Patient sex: M
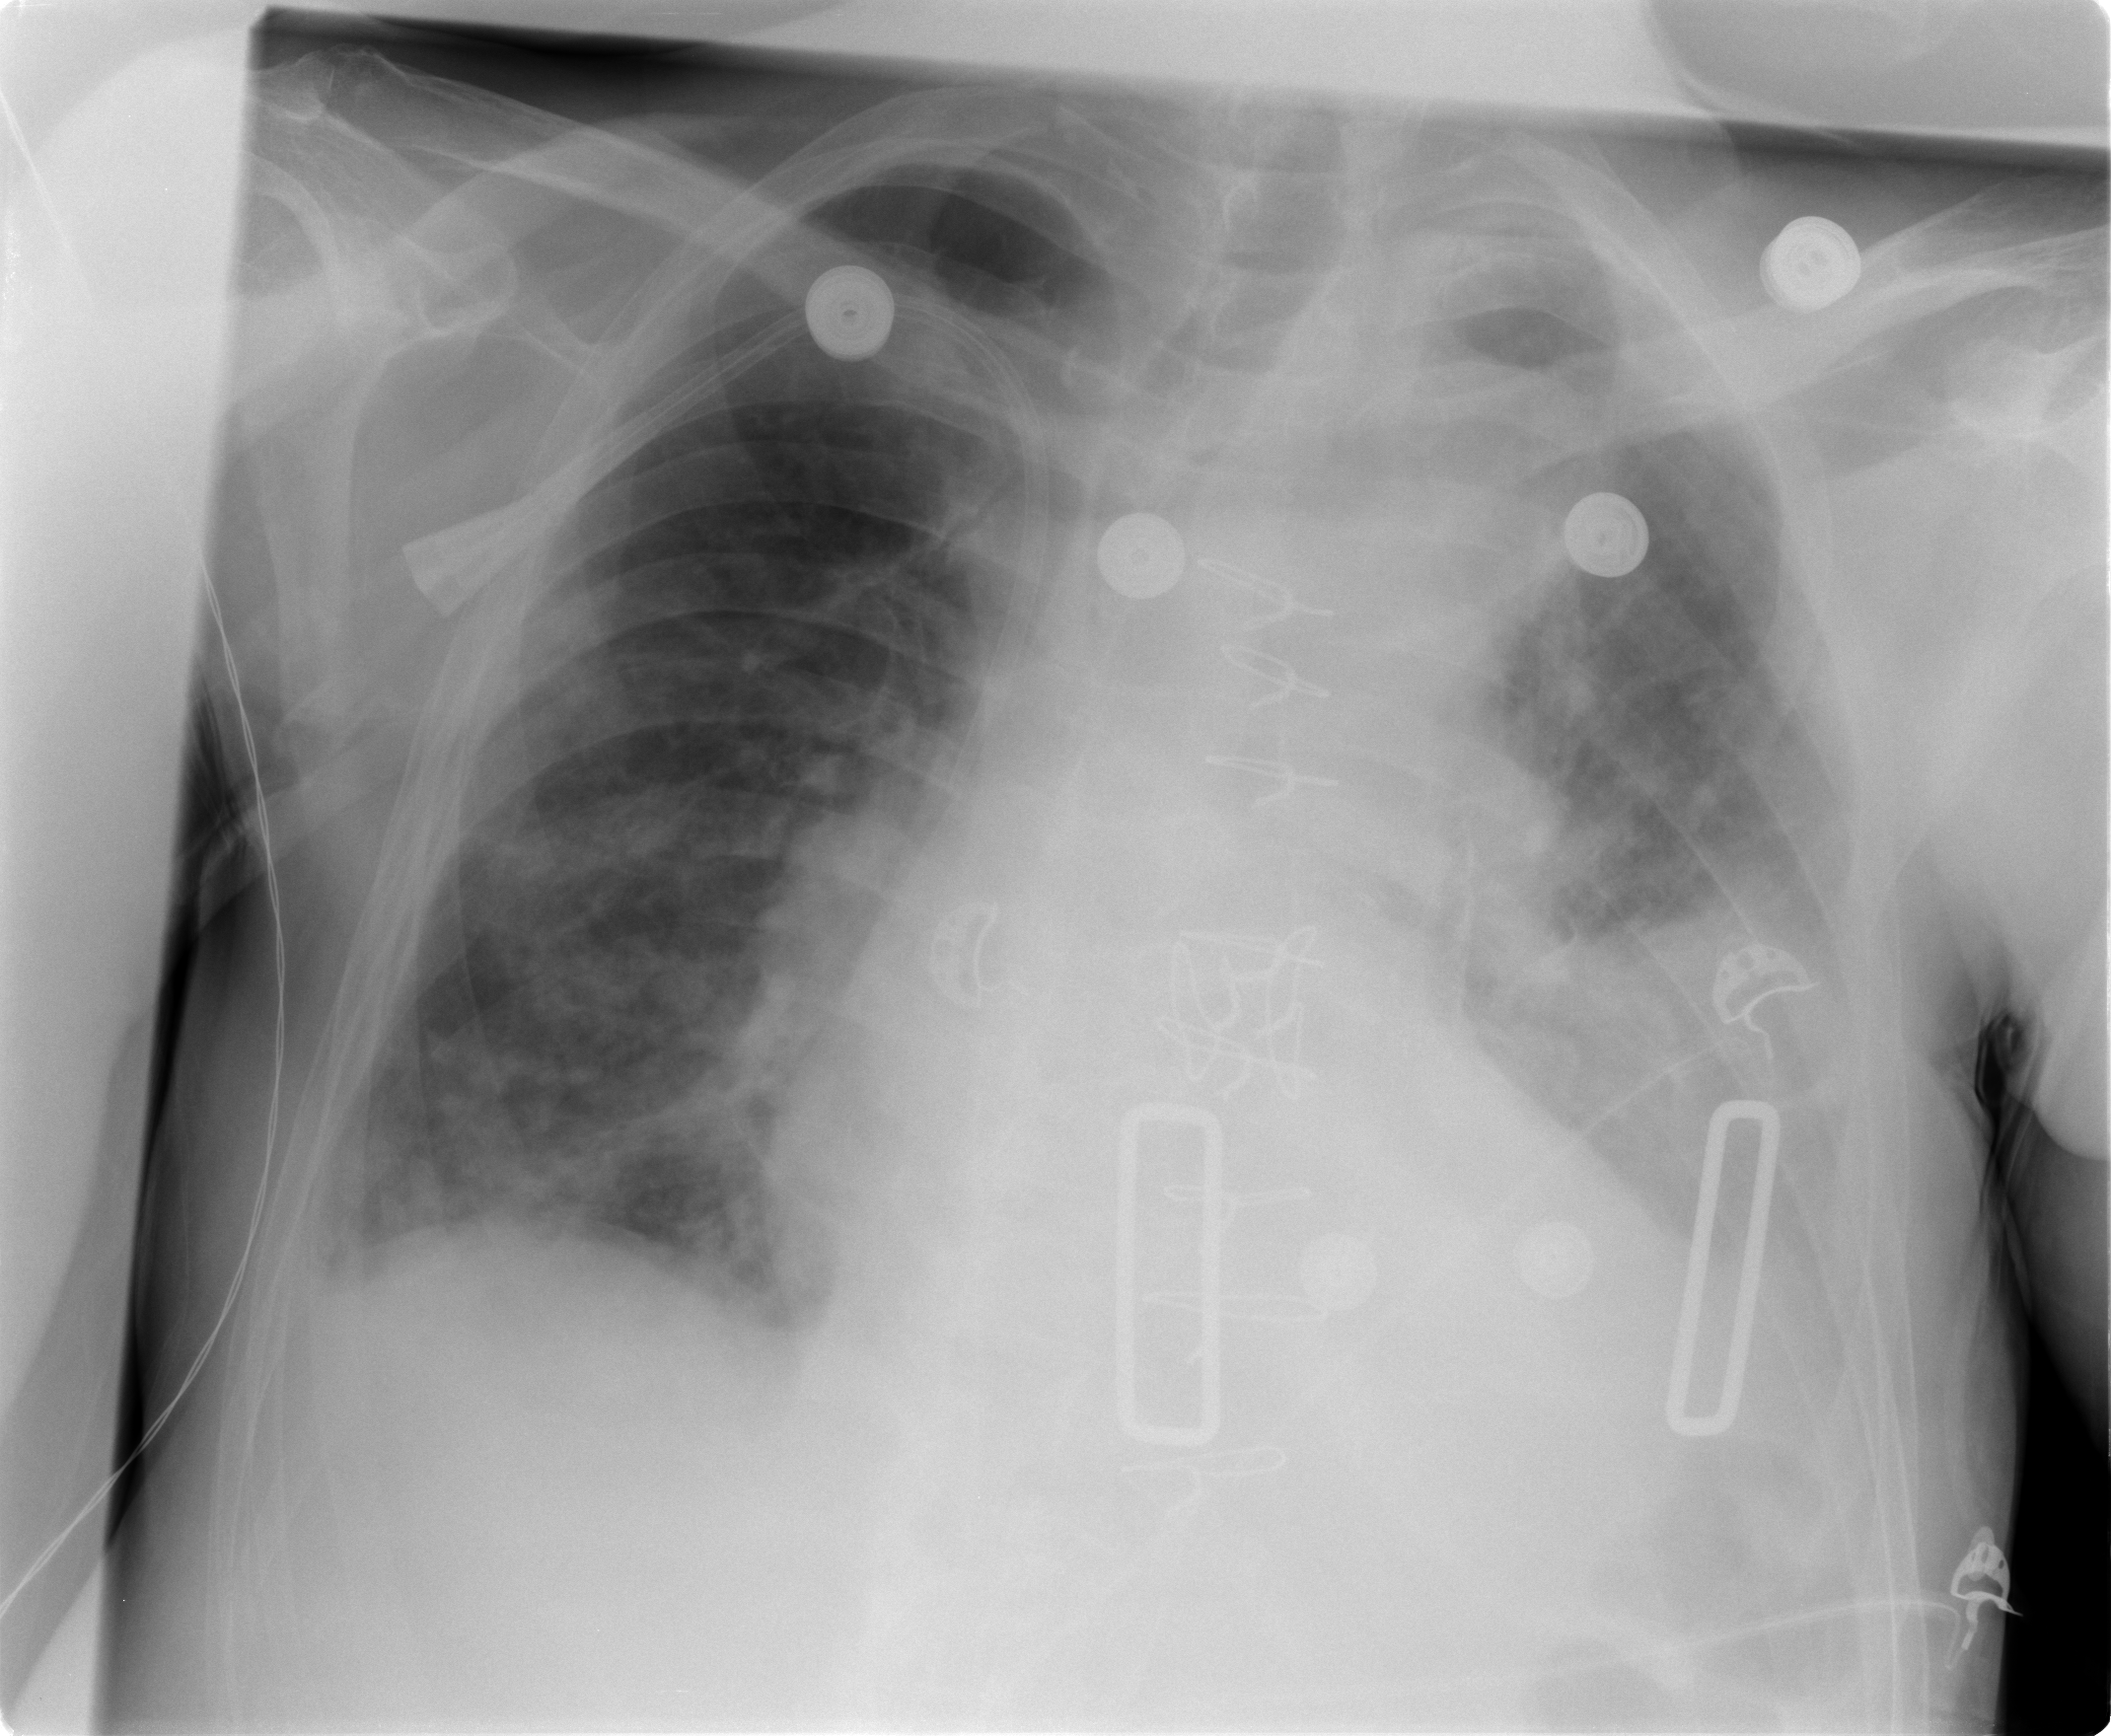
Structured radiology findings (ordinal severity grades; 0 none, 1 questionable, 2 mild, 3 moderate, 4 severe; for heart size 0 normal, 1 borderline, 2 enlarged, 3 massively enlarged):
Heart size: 2
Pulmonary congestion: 2
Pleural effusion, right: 1
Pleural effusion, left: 2
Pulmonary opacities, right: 3
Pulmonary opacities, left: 3
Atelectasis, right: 2
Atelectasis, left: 3